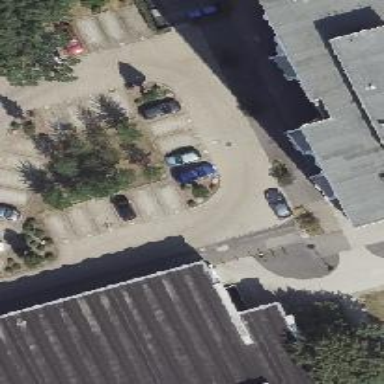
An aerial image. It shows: Parking aisle road with asphalt sidewalk on the right side.